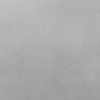
Label: dusty